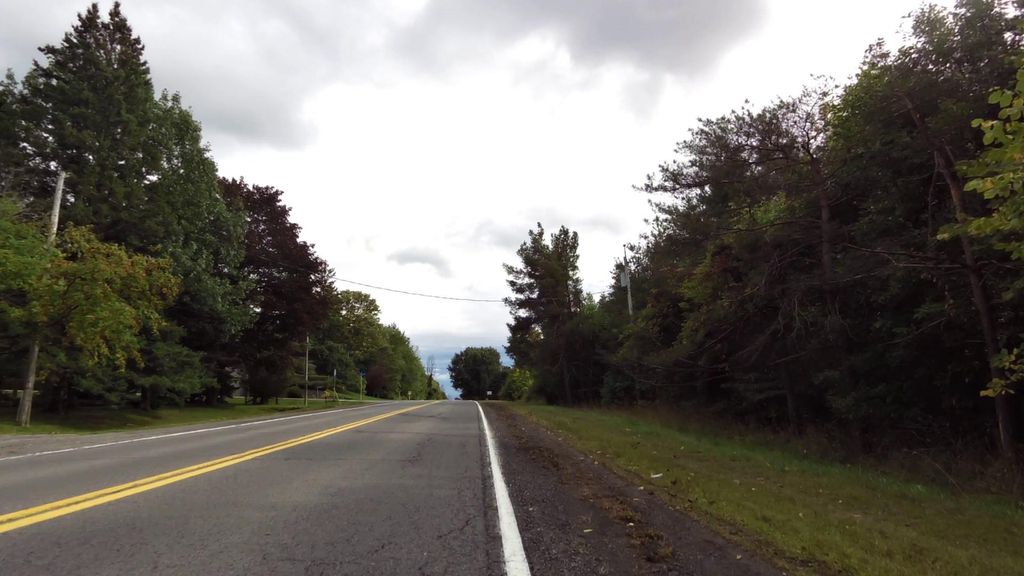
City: ottawa-gatineau